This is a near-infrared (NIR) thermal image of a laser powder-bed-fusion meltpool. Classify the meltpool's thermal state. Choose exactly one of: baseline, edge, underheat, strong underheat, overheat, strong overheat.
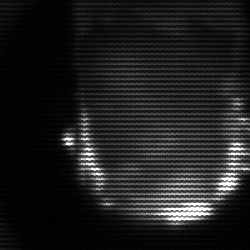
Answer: baseline